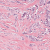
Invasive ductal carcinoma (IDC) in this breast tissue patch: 1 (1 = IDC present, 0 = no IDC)